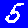
Digit: 5